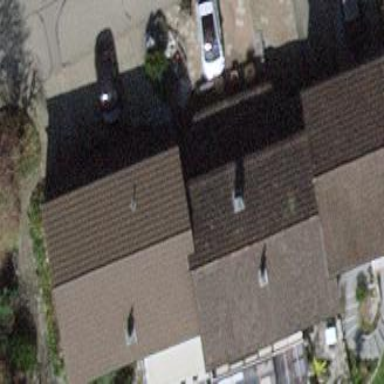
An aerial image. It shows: Residential building.